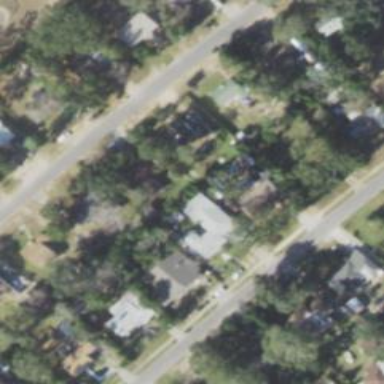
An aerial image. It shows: This residential area consists of single-family homes.